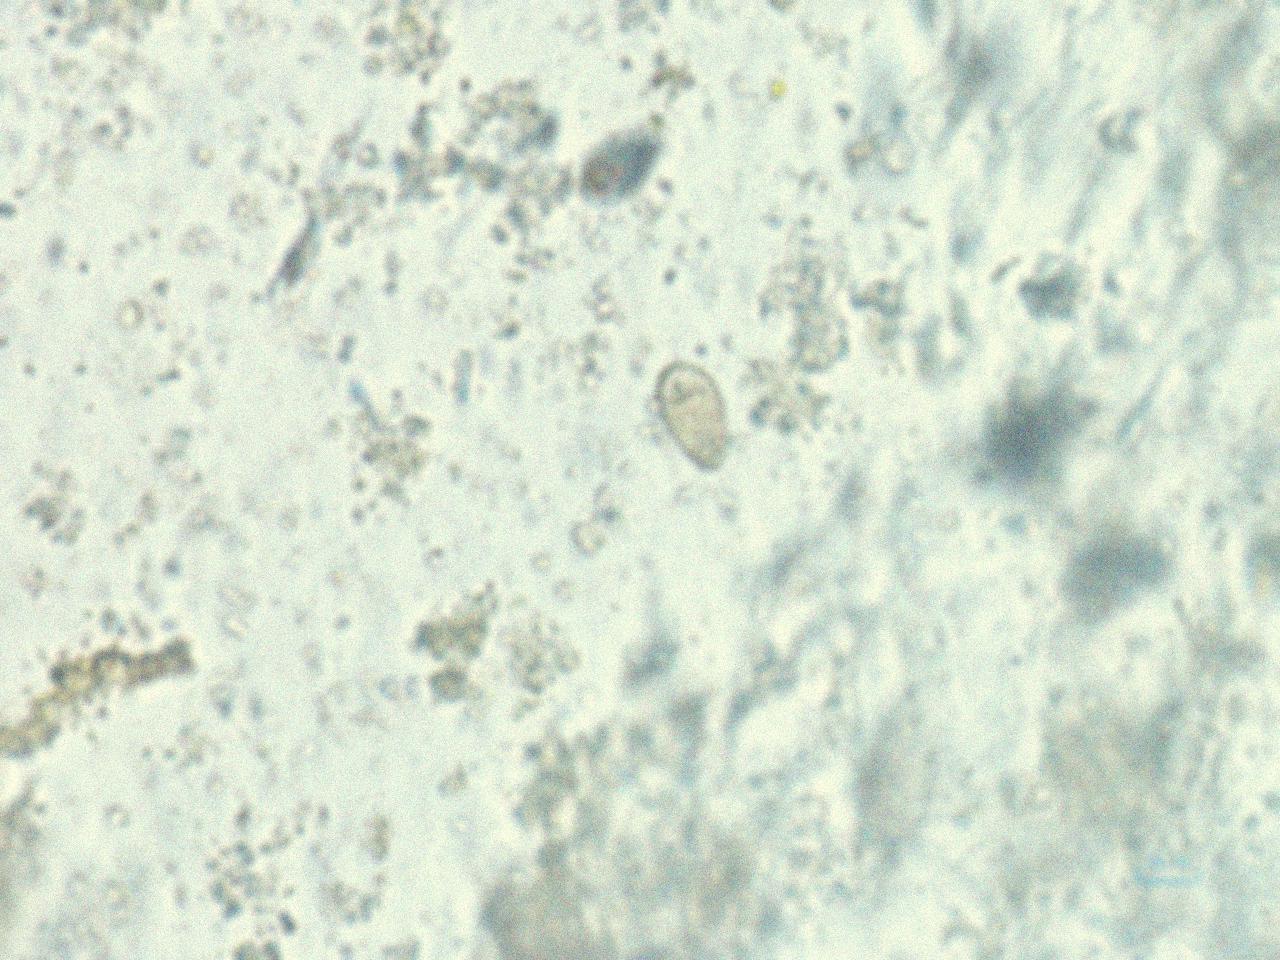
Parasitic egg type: Opisthorchis viverrine